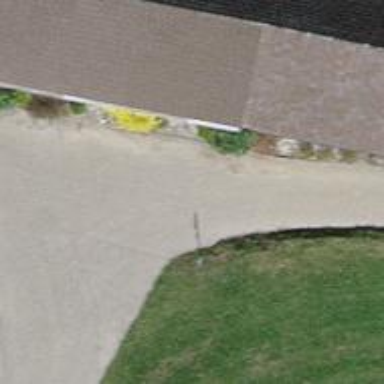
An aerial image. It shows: Gravel track with grade 2 tracktype.